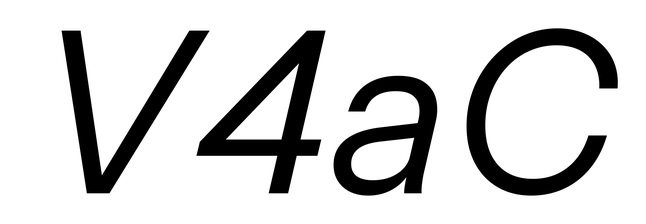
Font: InstrumentSans-Italic_Italic